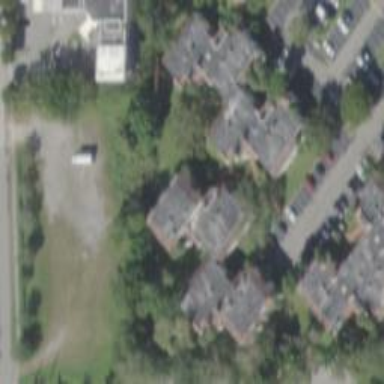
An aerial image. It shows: Image showing building with apartments.